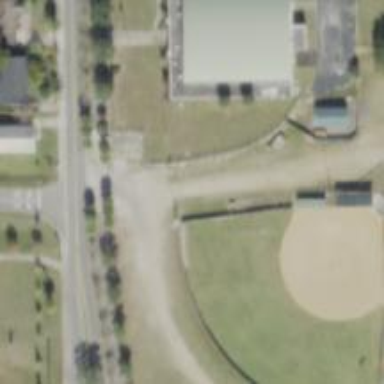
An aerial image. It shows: Baseball pitch for leisure and sports activities.